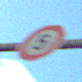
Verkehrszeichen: Geschwindigkeit5
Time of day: SunriseSunset
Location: Outdoor (RoadRail)
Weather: PartlyCloudy
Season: NotSpecified
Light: Natural